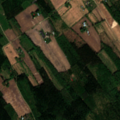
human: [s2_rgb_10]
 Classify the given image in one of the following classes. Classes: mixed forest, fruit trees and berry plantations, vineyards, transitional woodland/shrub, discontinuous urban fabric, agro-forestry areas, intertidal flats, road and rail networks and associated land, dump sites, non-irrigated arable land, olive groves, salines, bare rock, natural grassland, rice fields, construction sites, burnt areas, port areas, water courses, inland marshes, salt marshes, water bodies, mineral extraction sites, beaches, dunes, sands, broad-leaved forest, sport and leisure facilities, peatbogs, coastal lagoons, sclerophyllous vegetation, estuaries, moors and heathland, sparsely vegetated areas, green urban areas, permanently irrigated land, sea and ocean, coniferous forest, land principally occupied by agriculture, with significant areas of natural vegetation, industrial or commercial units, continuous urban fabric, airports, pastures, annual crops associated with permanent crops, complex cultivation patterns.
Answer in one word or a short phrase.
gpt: non-irrigated arable land, land principally occupied by agriculture, with significant areas of natural vegetation, broad-leaved forest, mixed forest